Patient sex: F
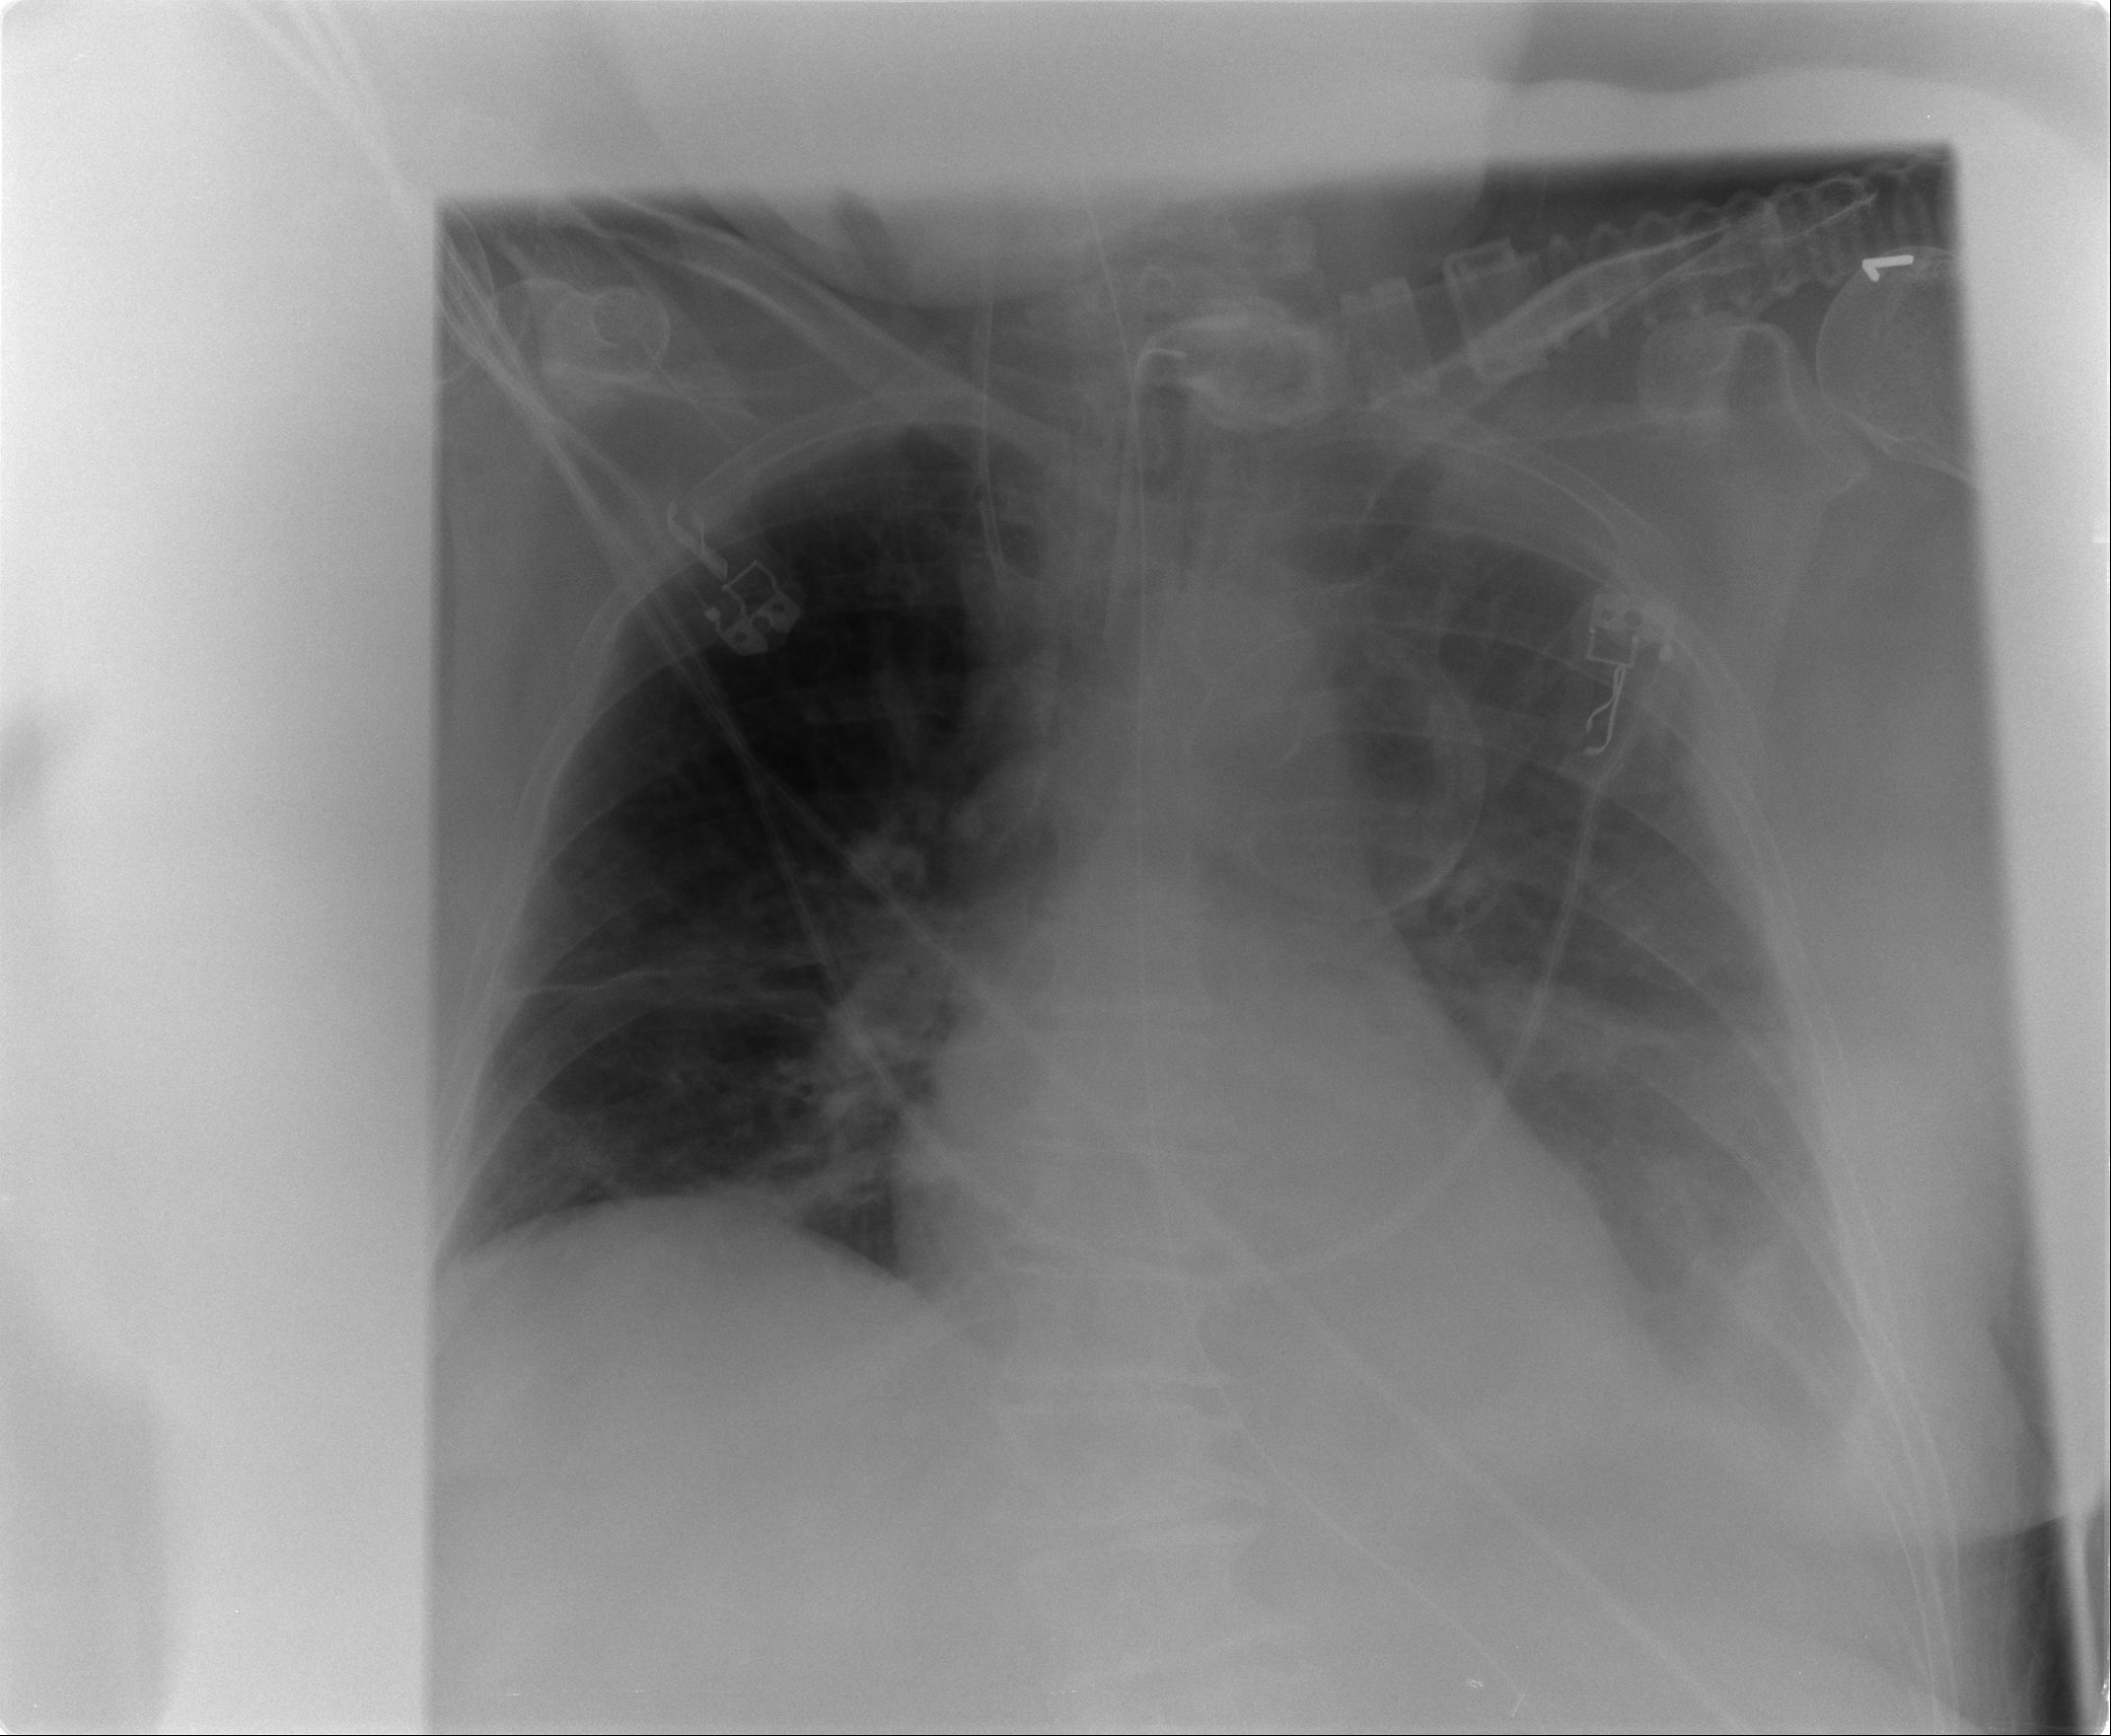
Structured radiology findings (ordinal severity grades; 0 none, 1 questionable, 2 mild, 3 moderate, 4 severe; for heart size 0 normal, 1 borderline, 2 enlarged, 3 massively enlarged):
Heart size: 0
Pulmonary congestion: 2
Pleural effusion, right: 0
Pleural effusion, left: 2
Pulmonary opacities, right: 0
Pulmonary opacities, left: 2
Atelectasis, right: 2
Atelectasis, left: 2